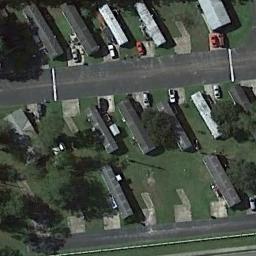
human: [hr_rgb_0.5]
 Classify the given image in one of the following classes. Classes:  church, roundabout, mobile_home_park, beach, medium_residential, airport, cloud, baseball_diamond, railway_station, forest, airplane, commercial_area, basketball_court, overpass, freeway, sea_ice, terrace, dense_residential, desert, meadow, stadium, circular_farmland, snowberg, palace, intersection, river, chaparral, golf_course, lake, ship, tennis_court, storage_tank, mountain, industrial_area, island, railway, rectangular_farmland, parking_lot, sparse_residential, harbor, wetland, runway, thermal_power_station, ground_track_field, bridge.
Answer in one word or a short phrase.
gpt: mobile_home_park